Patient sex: F
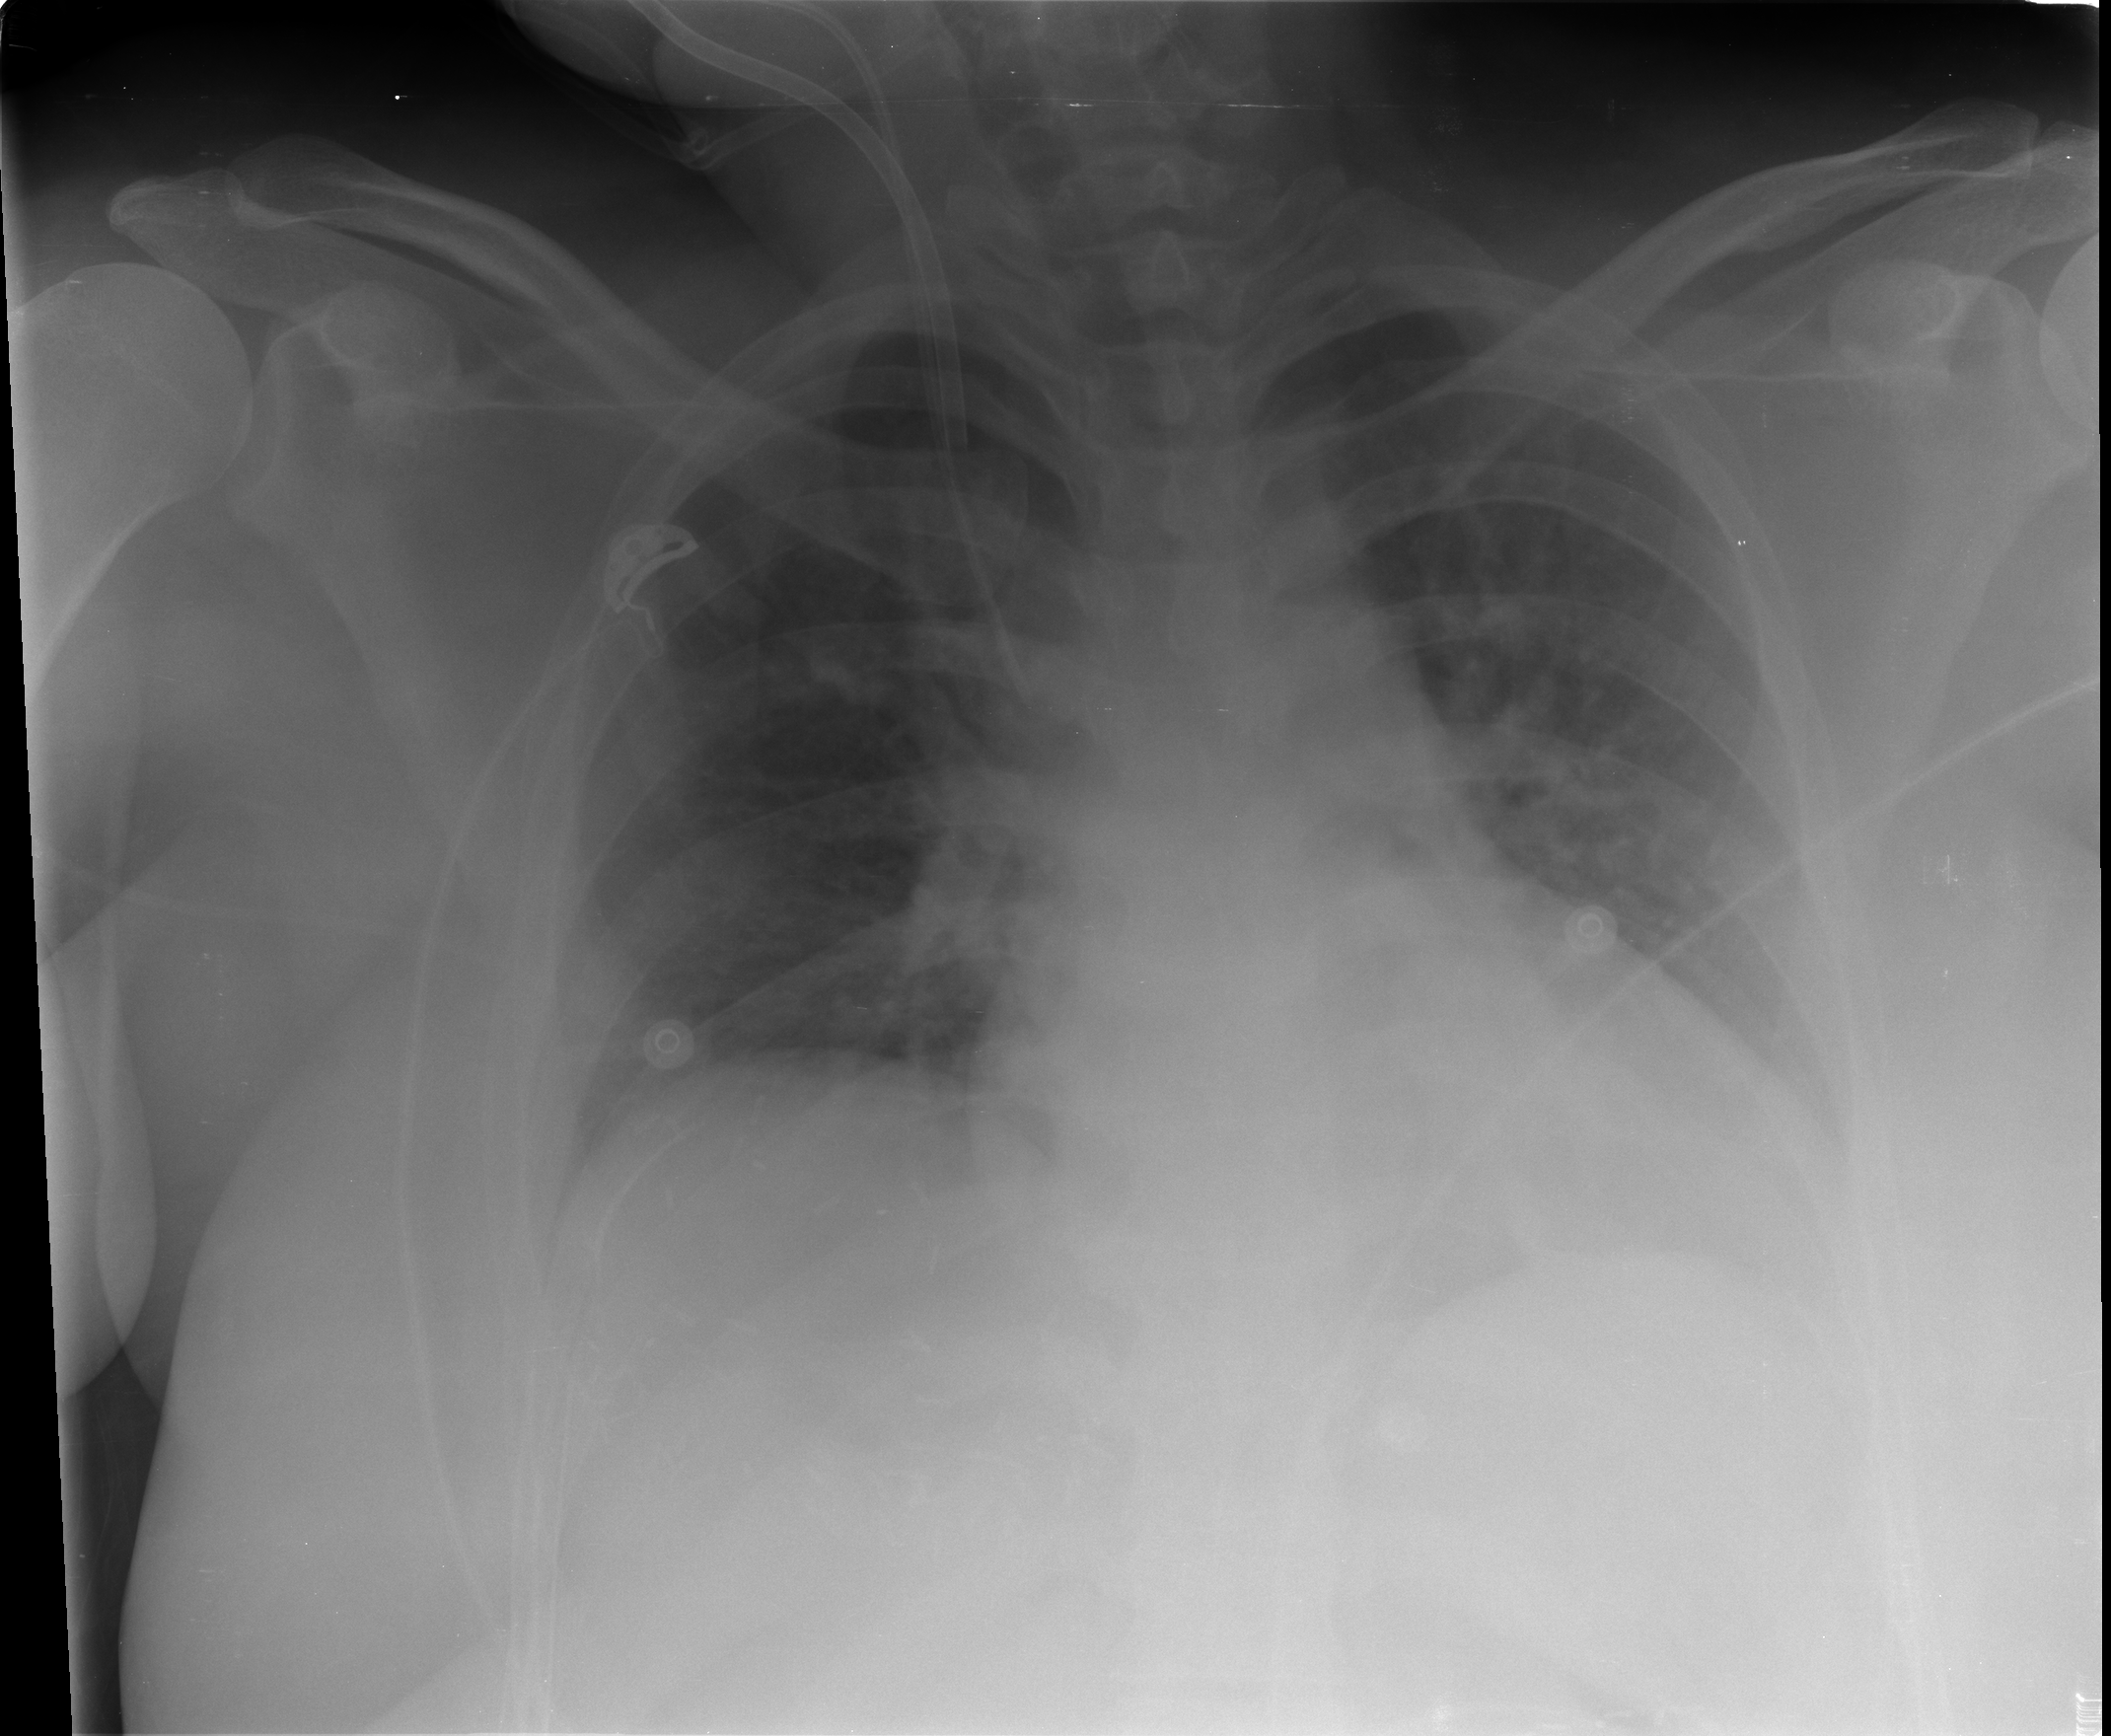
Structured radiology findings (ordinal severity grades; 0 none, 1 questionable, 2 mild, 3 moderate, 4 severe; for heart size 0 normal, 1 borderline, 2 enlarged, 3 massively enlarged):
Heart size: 2
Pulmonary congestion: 2
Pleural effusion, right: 0
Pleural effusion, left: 0
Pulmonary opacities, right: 0
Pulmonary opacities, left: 1
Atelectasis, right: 1
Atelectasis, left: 1